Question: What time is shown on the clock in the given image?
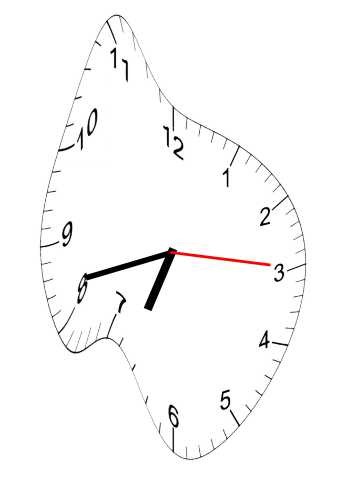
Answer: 06:42:15